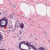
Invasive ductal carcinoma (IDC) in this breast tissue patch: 0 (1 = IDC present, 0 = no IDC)